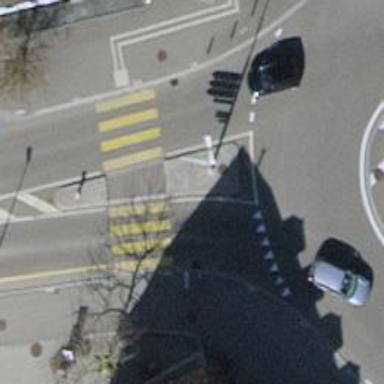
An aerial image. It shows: Asphalt footway with marked crossing and pedestrian island.